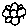
Label: flower